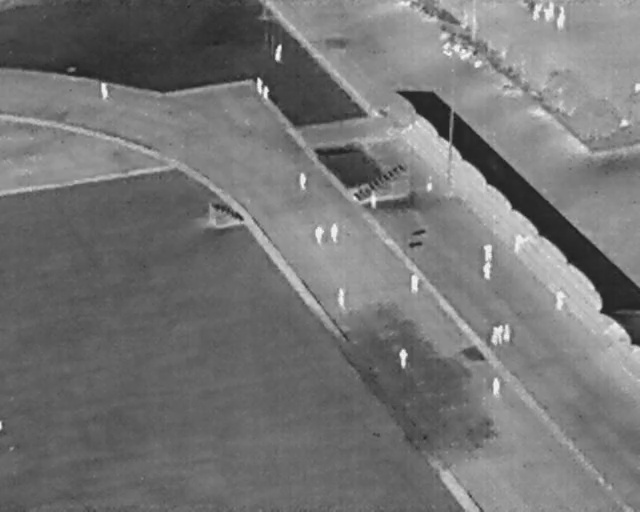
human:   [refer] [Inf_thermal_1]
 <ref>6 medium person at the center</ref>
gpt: <box>[[45, 34, 48, 36, 2], [61, 68, 64, 70, 2], [63, 54, 66, 56, 2], [51, 57, 55, 59, 2], [50, 44, 53, 46, 2], [48, 45, 51, 47, 2]]</box>

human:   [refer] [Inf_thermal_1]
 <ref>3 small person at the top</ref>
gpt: <box>[[38, 16, 41, 17, 2], [40, 17, 42, 18, 2], [41, 9, 45, 11, 2]]</box>

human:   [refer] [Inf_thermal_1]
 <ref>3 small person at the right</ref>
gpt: <box>[[75, 64, 78, 66, 2], [76, 64, 79, 66, 2], [77, 64, 80, 65, 2]]</box>

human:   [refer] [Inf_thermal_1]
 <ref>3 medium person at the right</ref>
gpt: <box>[[85, 57, 89, 59, 2], [74, 48, 77, 50, 2], [74, 51, 77, 54, 2]]</box>

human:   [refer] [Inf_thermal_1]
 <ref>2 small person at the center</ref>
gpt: <box>[[56, 38, 59, 39, 2], [65, 35, 68, 36, 2]]</box>

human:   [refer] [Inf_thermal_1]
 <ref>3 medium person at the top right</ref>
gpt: <box>[[85, 2, 89, 4, 2], [84, 1, 87, 3, 2], [82, 1, 85, 3, 2]]</box>